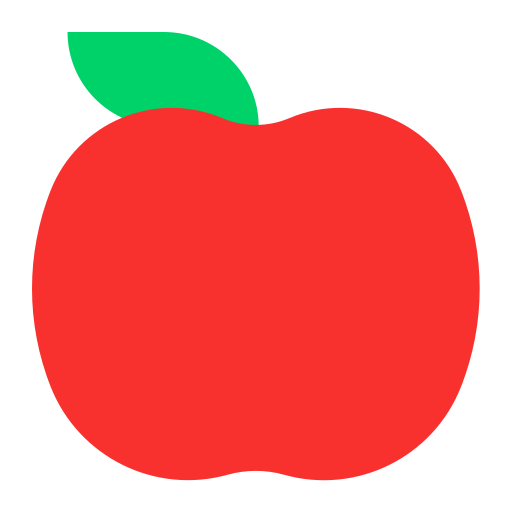
red apple flat